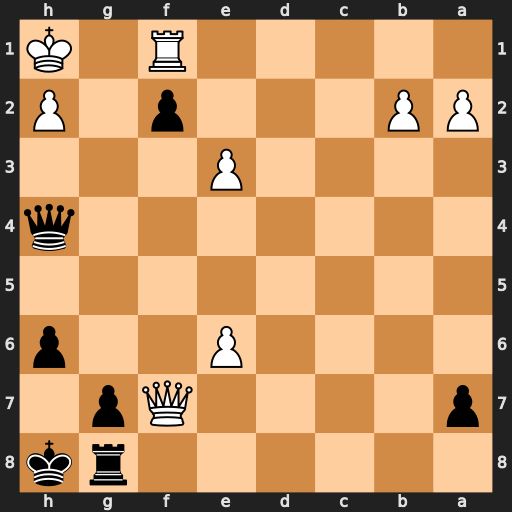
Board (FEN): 6rk/p4Qp1/4P2p/8/7q/4P3/PP3p1P/5R1K
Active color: b
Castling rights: -
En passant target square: -
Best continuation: Qe4+ Qf3 Qxf3#